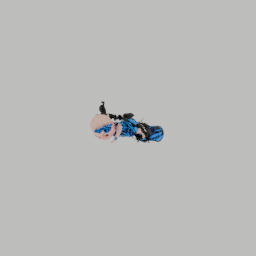
Label: people